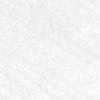
Label: no_change